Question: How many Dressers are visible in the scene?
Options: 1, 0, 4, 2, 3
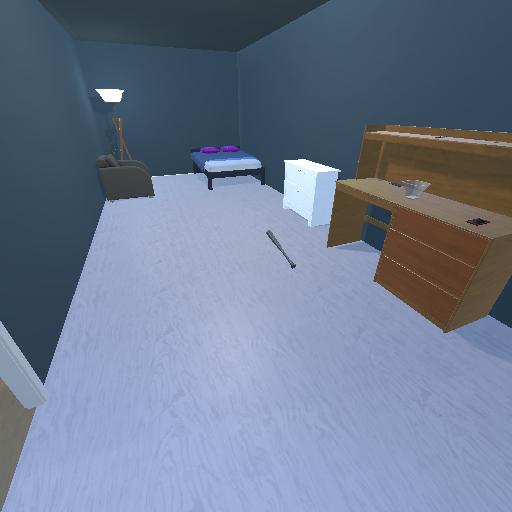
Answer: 1